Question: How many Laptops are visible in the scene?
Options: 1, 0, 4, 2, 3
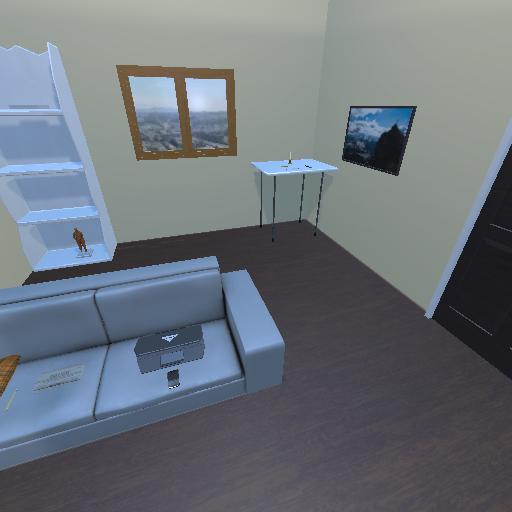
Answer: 1